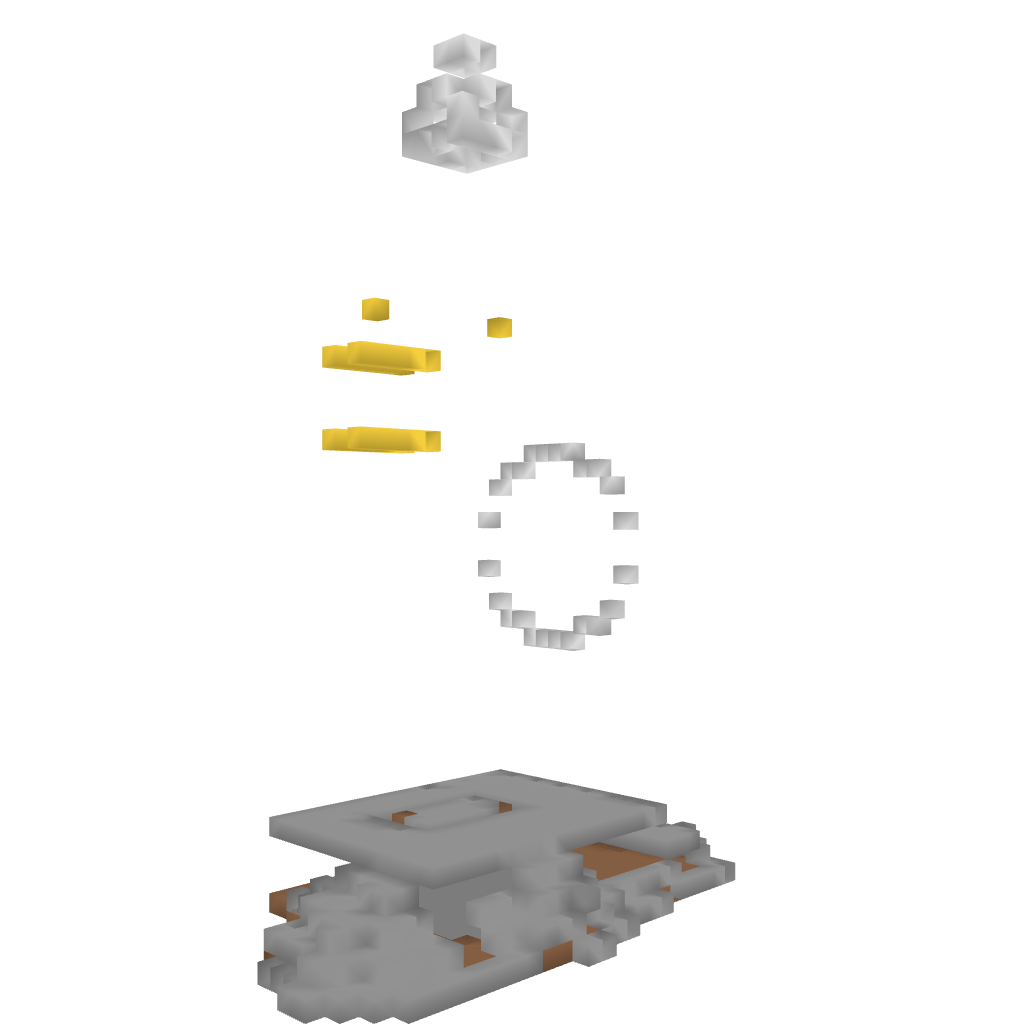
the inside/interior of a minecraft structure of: Statue of the Oracle of Apollo